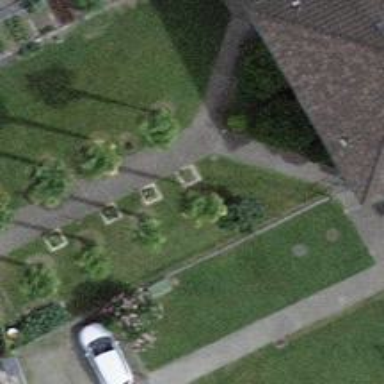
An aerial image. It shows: Evergreen tree with lush green leaves.